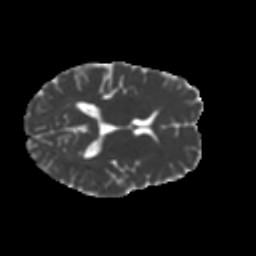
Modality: MD
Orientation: axial
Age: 43
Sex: female
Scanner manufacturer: ge
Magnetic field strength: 3 T
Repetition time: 7.8 s
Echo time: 0.0608 s